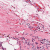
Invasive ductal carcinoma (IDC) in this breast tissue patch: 1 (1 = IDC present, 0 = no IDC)